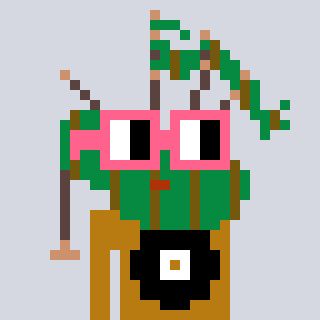
a pixel art character with square pink glasses, a bagpipe-shaped head and a gold-colored body on a cool background